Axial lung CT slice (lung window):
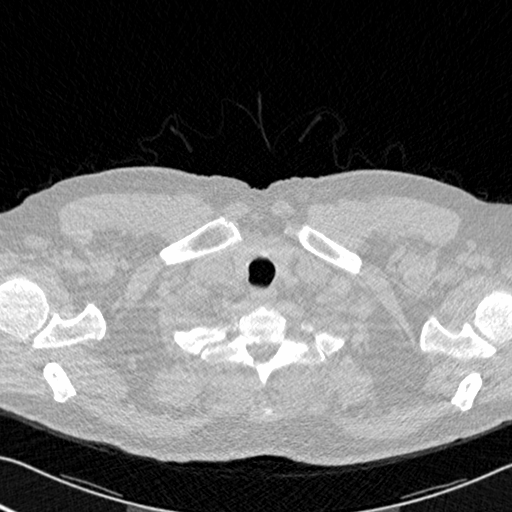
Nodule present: no